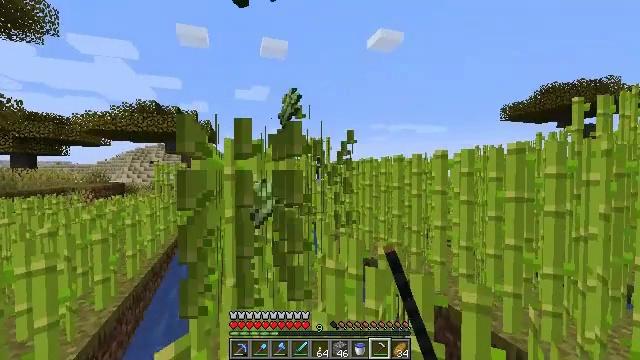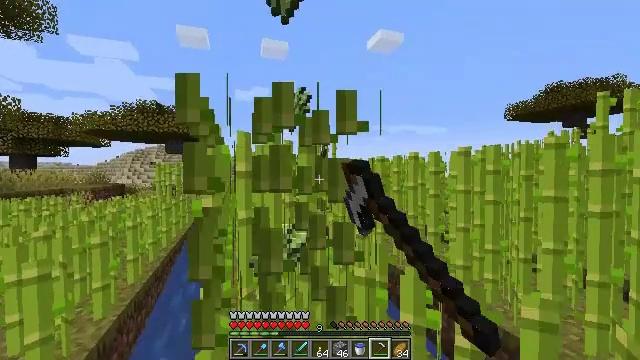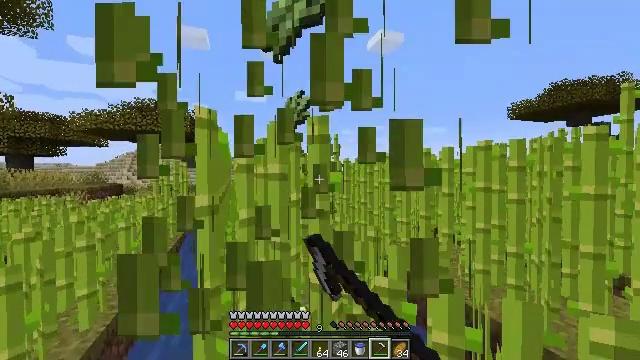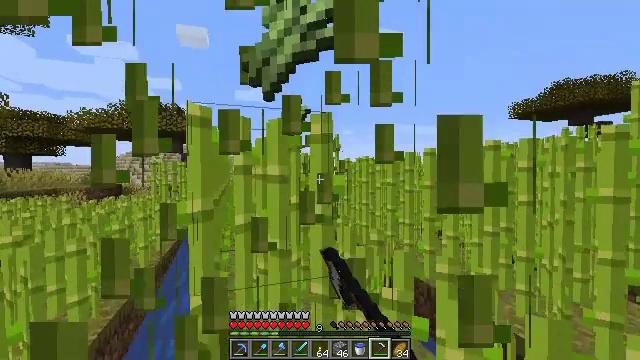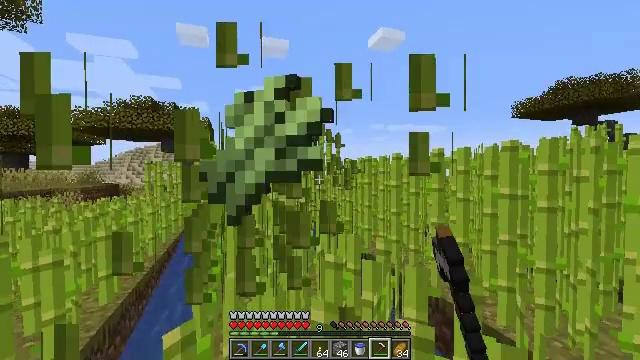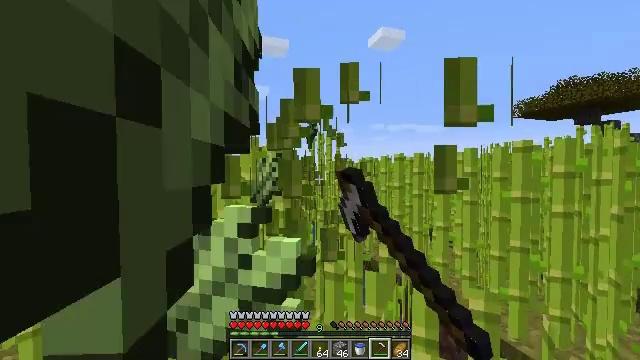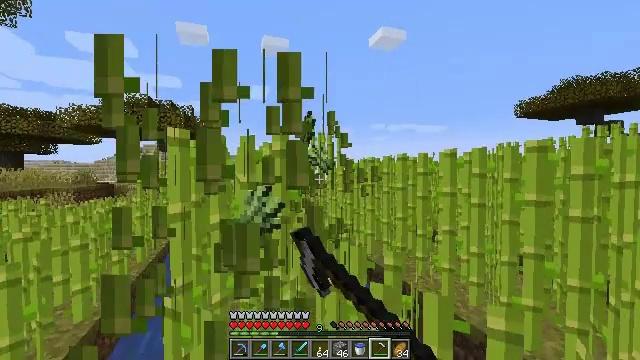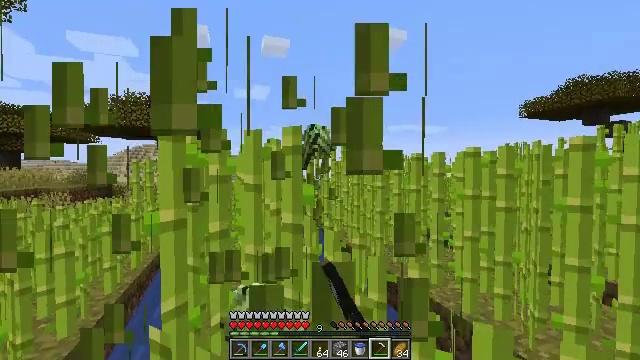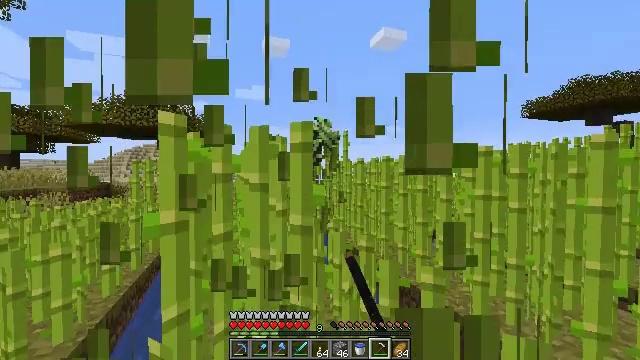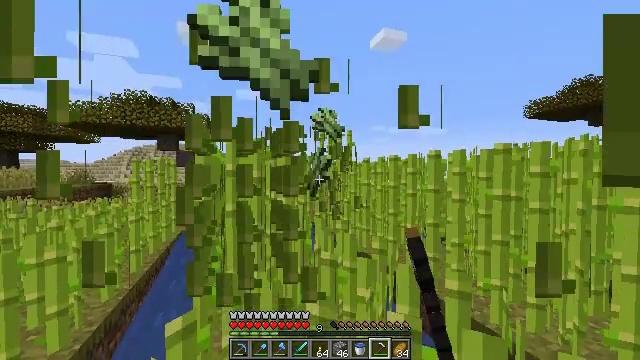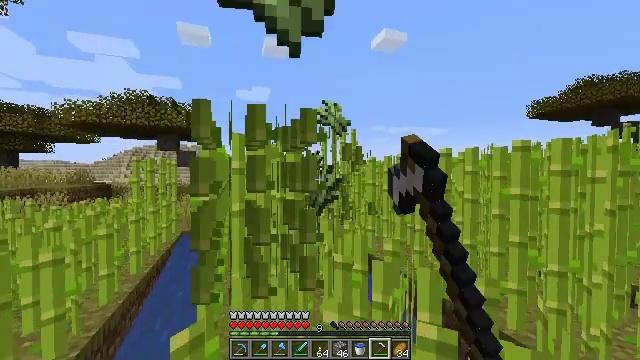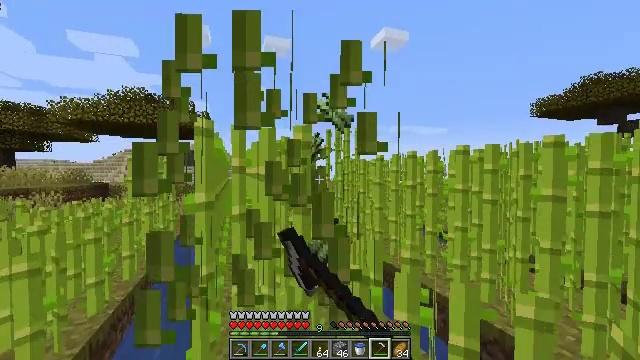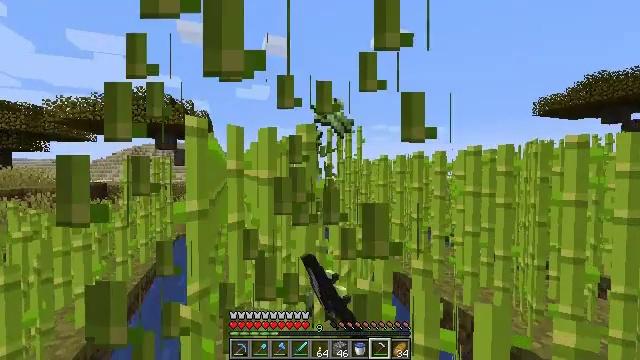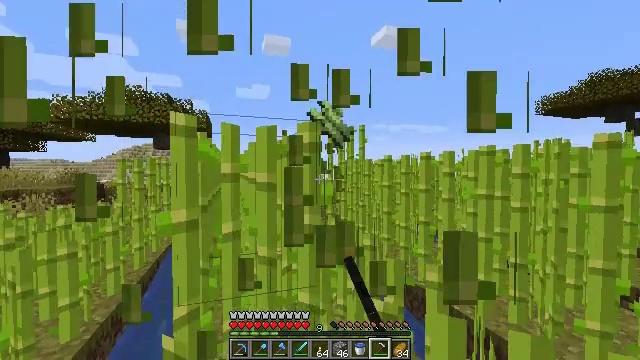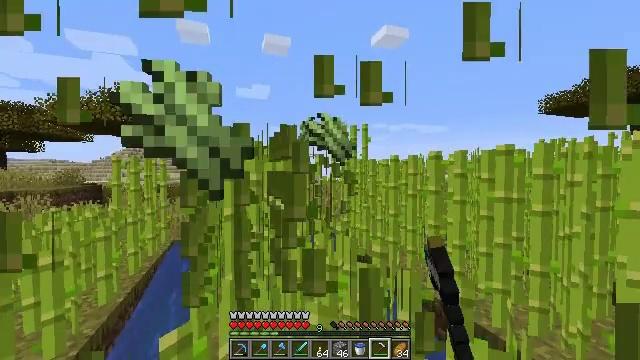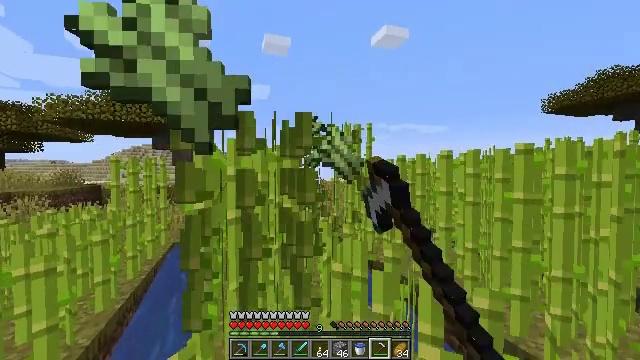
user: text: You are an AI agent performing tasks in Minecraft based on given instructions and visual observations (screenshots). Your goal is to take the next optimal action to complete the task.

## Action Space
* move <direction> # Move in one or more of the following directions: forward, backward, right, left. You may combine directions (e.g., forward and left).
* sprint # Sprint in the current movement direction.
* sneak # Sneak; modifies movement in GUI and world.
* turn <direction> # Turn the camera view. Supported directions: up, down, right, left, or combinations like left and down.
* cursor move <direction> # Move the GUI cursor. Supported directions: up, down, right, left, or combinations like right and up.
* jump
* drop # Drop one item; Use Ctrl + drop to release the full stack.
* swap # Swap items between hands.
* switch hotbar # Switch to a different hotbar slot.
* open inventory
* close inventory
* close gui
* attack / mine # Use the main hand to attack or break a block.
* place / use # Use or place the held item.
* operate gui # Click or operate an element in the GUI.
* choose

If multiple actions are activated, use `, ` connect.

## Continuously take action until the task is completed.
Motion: motion action
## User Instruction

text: Mine the sugar cane near rivers.
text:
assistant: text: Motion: move forward, attack / mine
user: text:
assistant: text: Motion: move forward, attack / mine
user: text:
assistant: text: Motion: move forward, attack / mine
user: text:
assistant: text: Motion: move forward, attack / mine
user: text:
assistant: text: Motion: move forward, attack / mine
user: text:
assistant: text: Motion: move forward and move left, attack / mine
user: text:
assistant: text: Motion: move forward and move left, attack / mine
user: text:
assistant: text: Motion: move forward and move left, attack / mine
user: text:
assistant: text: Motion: move forward and move left, attack / mine
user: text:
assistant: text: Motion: move forward, attack / mine
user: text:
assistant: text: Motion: move forward, attack / mine
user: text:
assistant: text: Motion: move forward, attack / mine
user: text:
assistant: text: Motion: move forward, attack / mine
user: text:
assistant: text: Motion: move forward and move left, attack / mine
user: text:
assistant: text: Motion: move forward and move left, attack / mine
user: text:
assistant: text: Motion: move forward and move left, attack / mine
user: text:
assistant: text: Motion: move forward, attack / mine
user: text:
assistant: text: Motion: move forward, attack / mine
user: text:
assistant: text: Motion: move forward, attack / mine
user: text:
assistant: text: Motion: move forward, attack / mine
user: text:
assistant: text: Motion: move forward and move left, attack / mine
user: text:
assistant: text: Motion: move forward and move left, attack / mine
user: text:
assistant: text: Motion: move forward and move left, attack / mine
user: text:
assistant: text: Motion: move forward, attack / mine
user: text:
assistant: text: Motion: move forward, attack / mine
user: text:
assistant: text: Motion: move forward, attack / mine
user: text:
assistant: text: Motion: move forward and move left, attack / mine
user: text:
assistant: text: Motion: move forward and move left, attack / mine
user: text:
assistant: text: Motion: move forward and move left, attack / mine
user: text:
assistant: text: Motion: move forward, attack / mine